Question: I coming back to Spring after spending 5 years doing other things. I have an initial projects which is designed to provide a HTTP REST service that returns JSON.
My problem is that I cannot get the service to convert the response to JSON. Instead I get errors like this:
'''
javax.servlet.ServletException: Circular view path [hello]: would dispatch back to the current handler URL [/hello] again. Check your ViewResolver setup! (Hint: This may be the result of an unspecified view, due to default view name generation.)
at org.springframework.web.servlet.view.InternalResourceView.prepareForRendering(InternalResourceView.java:205) ~[spring-webmvc-4.1.4.RELEASE.jar:4.1.4.RELEASE]
at org.springframework.web.servlet.view.InternalResourceView.renderMergedOutputModel(InternalResourceView.java:145) ~[spring-webmvc-4.1.4.RELEASE.jar:4.1.4.RELEASE]
at org.springframework.web.servlet.view.AbstractView.render(AbstractView.java:303) ~[spring-webmvc-4.1.4.RELEASE.jar:4.1.4.RELEASE]
...
'''
My web.xml looks like this:
'''
<web-app version="2.5" xmlns="http://java.sun.com/xml/ns/javaee"
xmlns:xsi="http://www.w3.org/2001/XMLSchema-instance"
xsi:schemaLocation="http://java.sun.com/xml/ns/javaee http://java.sun.com/xml/ns/javaee/web-app_2_5.xsd">
<context-param>
<param-name>contextClass</param-name>
<param-value>
org.springframework.web.context.support.AnnotationConfigWebApplicationContext
</param-value>
</context-param>
<context-param>
<param-name>contextConfigLocation</param-name>
<param-value>au.com.abc.service</param-value>
</context-param>
<listener>
<listener-class>org.springframework.web.context.ContextLoaderListener</listener-class>
</listener>
<servlet>
<servlet-name>fxServlet</servlet-name>
<servlet-class>org.springframework.web.servlet.DispatcherServlet</servlet-class>
<init-param>
<param-name>contextClass</param-name>
<param-value>
org.springframework.web.context.support.AnnotationConfigWebApplicationContext
</param-value>
</init-param>
<init-param>
<param-name>contextConfigLocation</param-name>
<param-value>au.com.abc.controller</param-value>
</init-param>
</servlet>
<servlet-mapping>
<servlet-name>fxServlet</servlet-name>
<url-pattern>/*</url-pattern>
</servlet-mapping>
</web-app>
'''
And my Controller class looks like this:
'''
@RestController
public class FXRESTController {
@RequestMapping(value = "/hello")
public Map<String,Object> rootContextHandler() {
Map<String,Object> data = new HashMap<>();
data.put("X", "abc");
return data;
}
}
'''
It really cannot get any simpler. I've been passing the request header Accept='application/json', but it's still not working. I have had this type of thing working in the past, but I don't have that code anymore. I can also see this in the logs:
'''
... Invoking request handler method: public java.util.Map au.com.abc.controller.FXRESTController.rootContextHandler()
... Service responding
... Invoking afterPropertiesSet() on bean with name 'hello'
... Rendering view [org.springframework.web.servlet.view.JstlView: name 'hello'; URL [hello]] in DispatcherServlet with name 'fxServlet'
... Added model object 'X' of type [java.lang.String] to request in view with name 'hello'
... Error rendering view [org.springframework.web.servlet.view.JstlView: name 'hello'; URL [hello]] in DispatcherServlet with name 'fxServlet'
'''
Which suggests to me that it's trying to render a JSTL view. Why - I don't know considering I've asked for JSON.
Any ideas what I've done wrong?
I've read a ton of blogs and so far I cannot see any differences between what they have done and what I've done.
Oh and here are my gradle resolved dependencies:

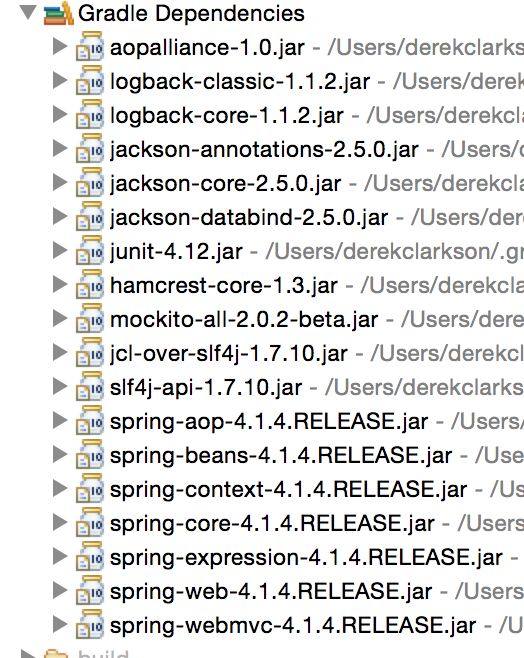
Answer: You only have a controller, that doesn't do anything for enabling JSON.
You have to have a '@Configuration' annotated class which is also annotated with <URL> section of the reference guide.
'''
@Configuration
@EnableWebMvc
public class WebConfiguration {}
'''
You are running with the <URL> which are very basic.